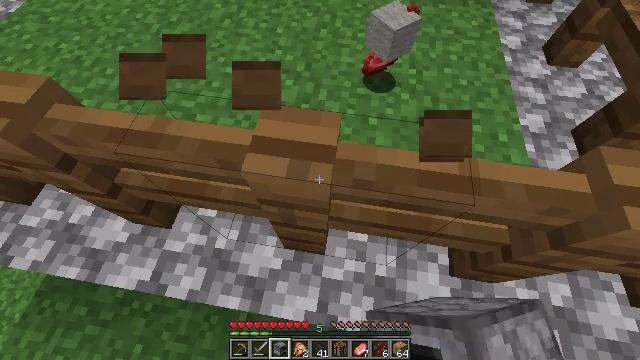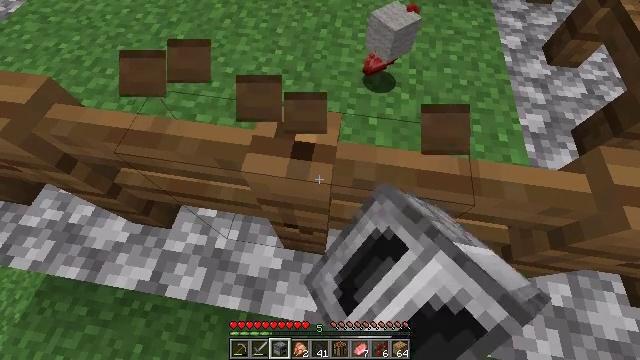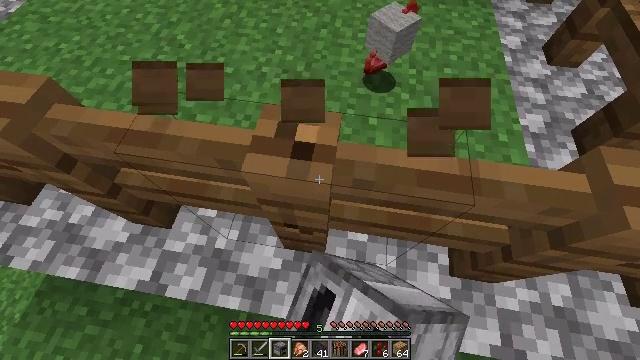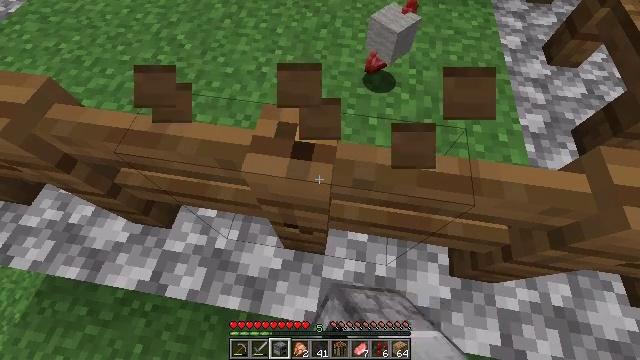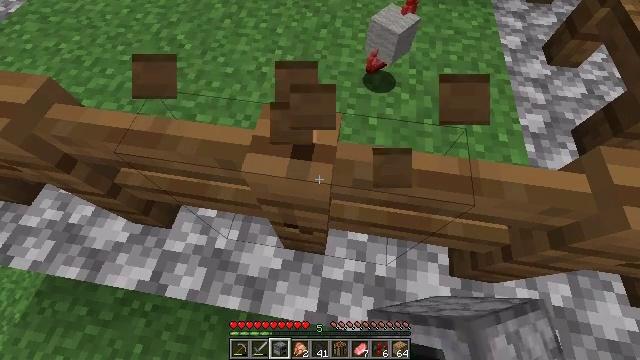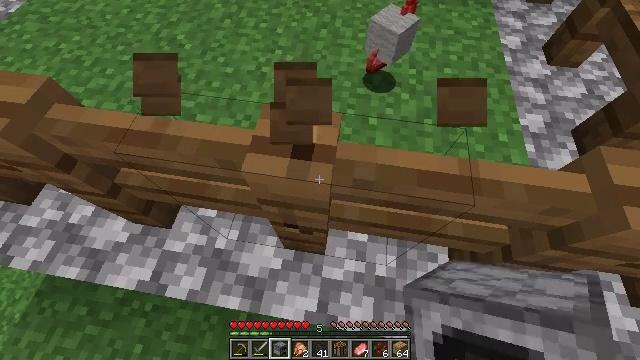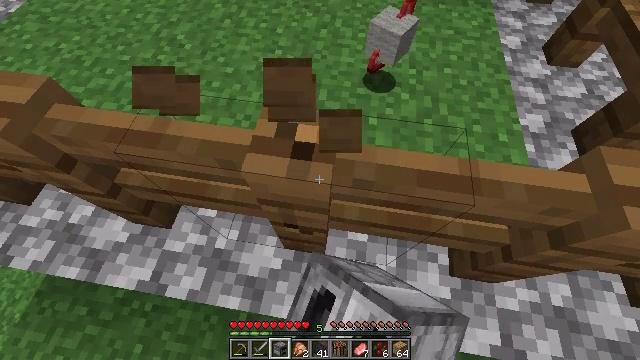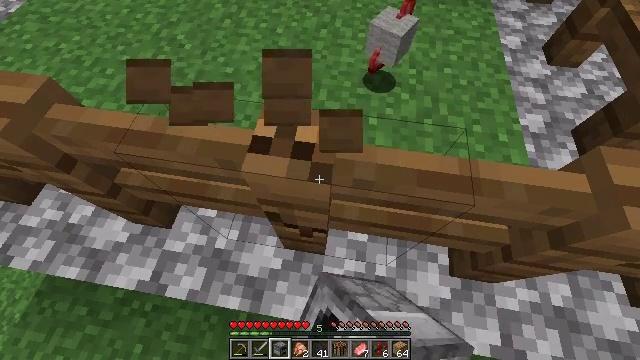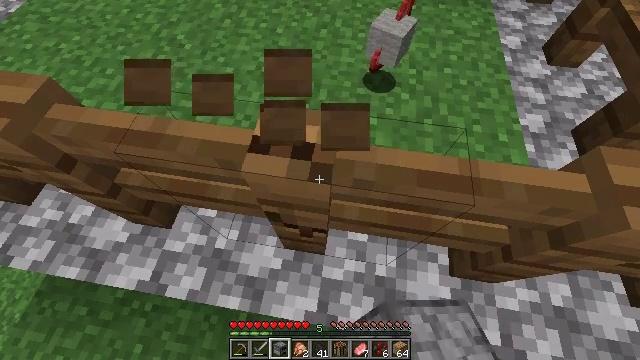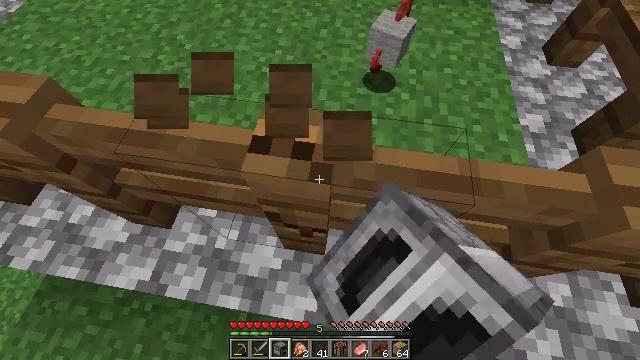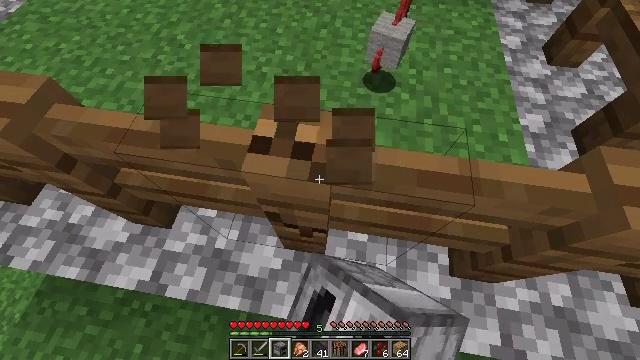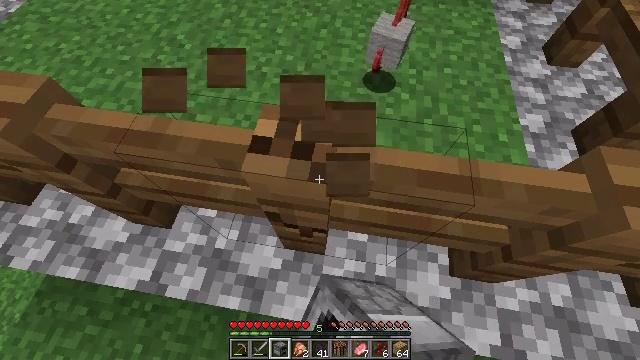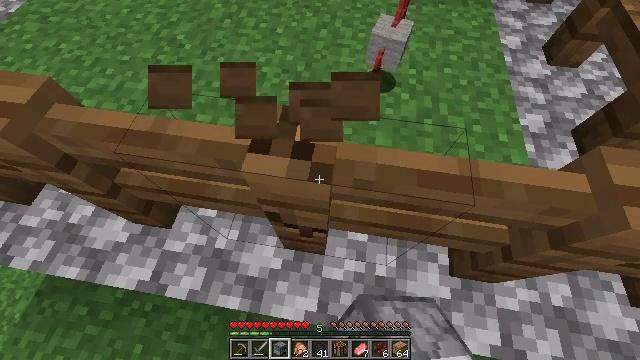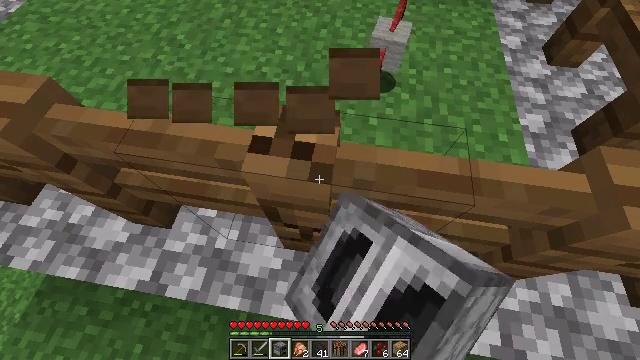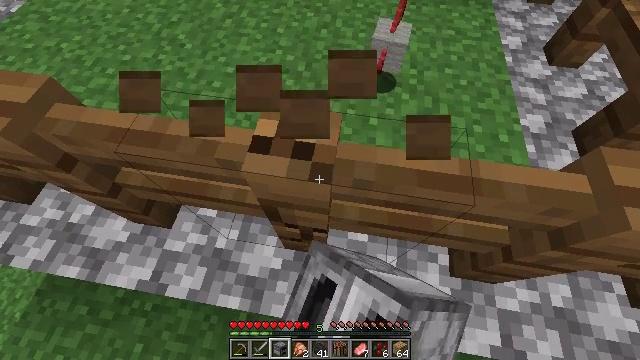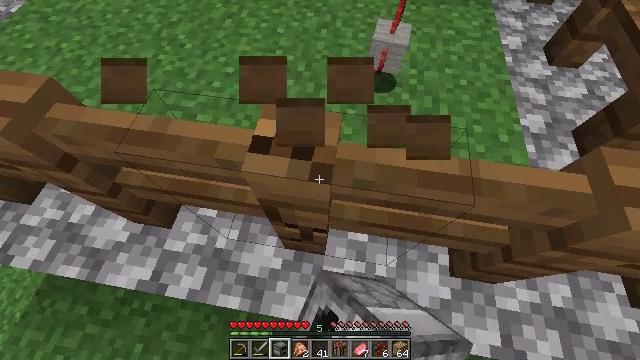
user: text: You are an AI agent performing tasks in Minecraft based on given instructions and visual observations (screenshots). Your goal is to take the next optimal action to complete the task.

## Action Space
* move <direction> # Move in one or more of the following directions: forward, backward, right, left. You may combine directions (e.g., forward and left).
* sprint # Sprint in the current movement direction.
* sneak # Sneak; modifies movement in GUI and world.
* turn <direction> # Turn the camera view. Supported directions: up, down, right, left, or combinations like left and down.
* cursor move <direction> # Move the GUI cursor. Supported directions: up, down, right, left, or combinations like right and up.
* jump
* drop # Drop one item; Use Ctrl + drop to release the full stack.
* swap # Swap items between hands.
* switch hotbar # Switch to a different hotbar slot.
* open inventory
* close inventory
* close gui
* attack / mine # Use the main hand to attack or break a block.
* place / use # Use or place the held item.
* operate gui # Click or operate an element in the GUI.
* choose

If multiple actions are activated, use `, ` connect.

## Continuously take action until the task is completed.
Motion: motion action
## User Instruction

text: Reclaim the spruce fence for reuse.
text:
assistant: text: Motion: attack / mine
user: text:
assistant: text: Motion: attack / mine
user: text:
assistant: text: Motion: attack / mine
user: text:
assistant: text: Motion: attack / mine
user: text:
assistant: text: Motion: attack / mine
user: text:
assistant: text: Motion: attack / mine
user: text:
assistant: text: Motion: attack / mine
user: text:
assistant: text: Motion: attack / mine
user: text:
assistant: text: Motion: attack / mine
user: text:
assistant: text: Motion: attack / mine
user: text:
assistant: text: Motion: attack / mine
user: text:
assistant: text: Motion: attack / mine
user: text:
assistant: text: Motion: attack / mine
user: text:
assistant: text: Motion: attack / mine
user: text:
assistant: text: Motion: attack / mine
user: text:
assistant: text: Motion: attack / mine
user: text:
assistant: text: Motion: attack / mine
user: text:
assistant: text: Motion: attack / mine
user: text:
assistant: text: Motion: attack / mine
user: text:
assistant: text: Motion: attack / mine
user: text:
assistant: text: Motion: attack / mine
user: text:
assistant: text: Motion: attack / mine
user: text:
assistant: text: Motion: attack / mine
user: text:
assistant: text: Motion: attack / mine
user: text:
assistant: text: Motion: attack / mine
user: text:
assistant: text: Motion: attack / mine
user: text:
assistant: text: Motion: attack / mine
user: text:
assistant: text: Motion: attack / mine
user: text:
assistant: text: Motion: attack / mine
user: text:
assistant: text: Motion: attack / mine